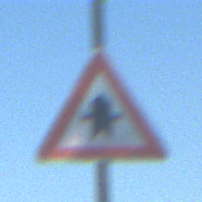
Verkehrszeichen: Vorfahrt
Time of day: MorningAfternoon
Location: Outdoor (Nature)
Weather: PartlyCloudy
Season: NotSpecified
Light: Natural